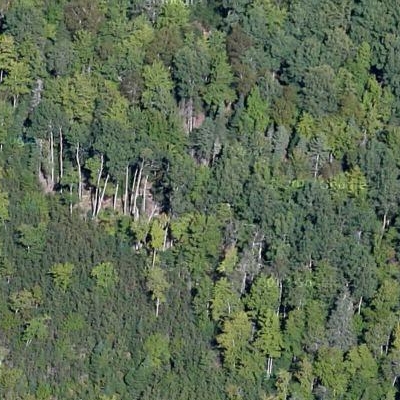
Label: eForest